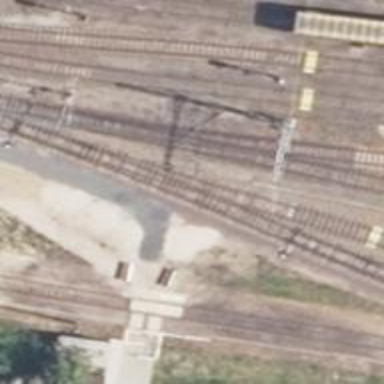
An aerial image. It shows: Railway switch.